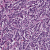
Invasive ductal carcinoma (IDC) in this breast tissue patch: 1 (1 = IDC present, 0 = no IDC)